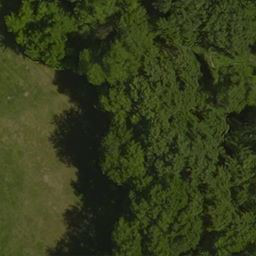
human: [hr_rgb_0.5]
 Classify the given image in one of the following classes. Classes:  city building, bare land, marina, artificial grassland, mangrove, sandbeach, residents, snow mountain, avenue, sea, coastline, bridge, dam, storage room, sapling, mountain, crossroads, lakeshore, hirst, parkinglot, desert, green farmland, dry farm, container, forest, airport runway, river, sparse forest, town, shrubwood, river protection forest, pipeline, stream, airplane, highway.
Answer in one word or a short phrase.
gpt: river protection forest